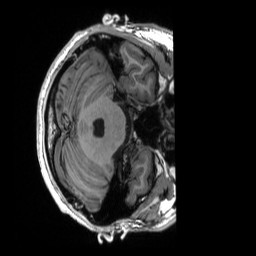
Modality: T1w
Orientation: axial
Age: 26
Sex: male
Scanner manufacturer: siemens
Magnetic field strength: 3 T
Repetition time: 2.53 s
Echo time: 0.0033 s